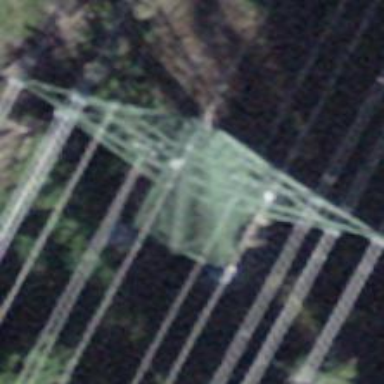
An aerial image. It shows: Lattice structure tower used for power transmission.